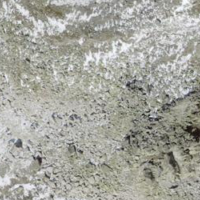
EUNIS habitat code: 48
Species observed at this site:
Saxifraga bryoides